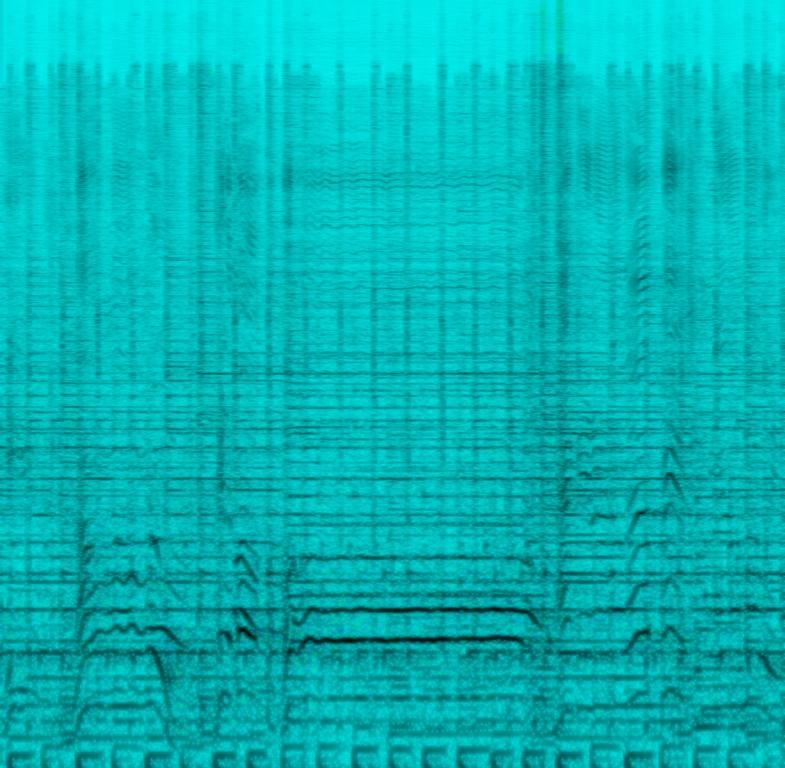
This is the live performance of a bluegrass music piece. There are male vocals singing together in a lively manner. There are two banjos playing the melody, one acting as the lead and the other as the rhythm. There is also an acoustic guitar following the banjos. An upright bass is playing the bass line which acts as a rhythmic background. The general atmosphere of the piece is very uplifting. The piece can be used in the soundtrack of rural comedies. It could also be used in the background for funny social media content.